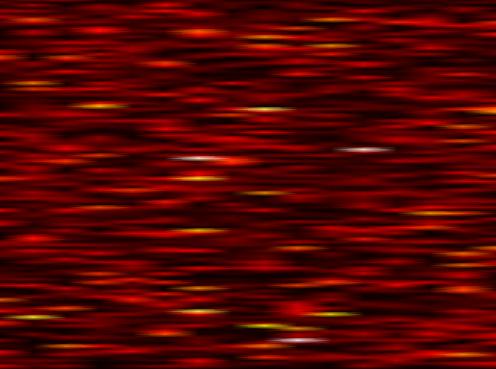
Label: FOFDM